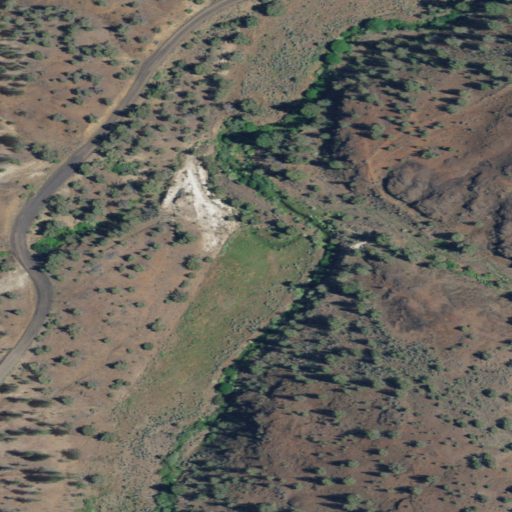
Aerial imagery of valley in Oregon named Balm Hollow containing shrub, grassland, open development, and evergreen forest